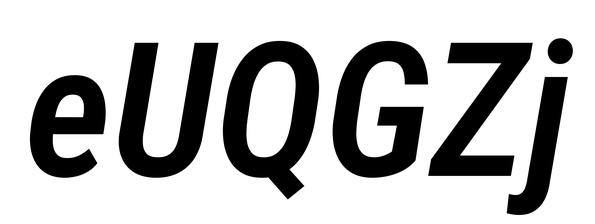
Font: Roboto-Italic_Condensed_SemiBold_Italic